Interaction volume radius: 5 \u00c5
Interaction volume height: 15 \u00c5
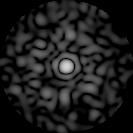
Disorder parameter: 0.7791